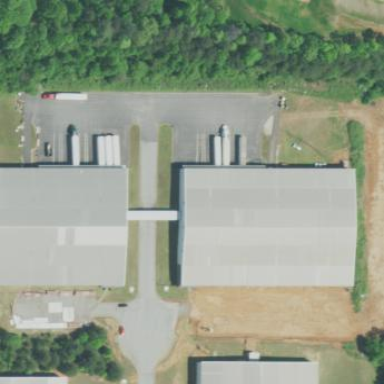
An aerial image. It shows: Commercial building.